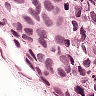
Metastatic tissue present: yes